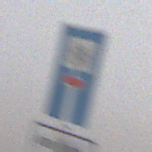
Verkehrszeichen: SackgasseRadverkehrDurchlaessig
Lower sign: HinweisGeaenderteVorfahrtVerkehrsfuehrungVerkehrsregelung3
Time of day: MorningAfternoon
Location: Outdoor (Nature)
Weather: PartlyCloudy
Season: NotSpecified
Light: Natural